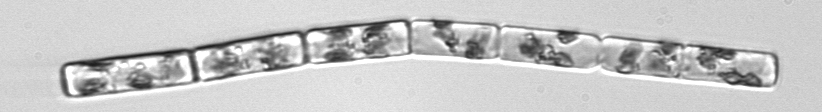
Label: Guinardia_delicatula